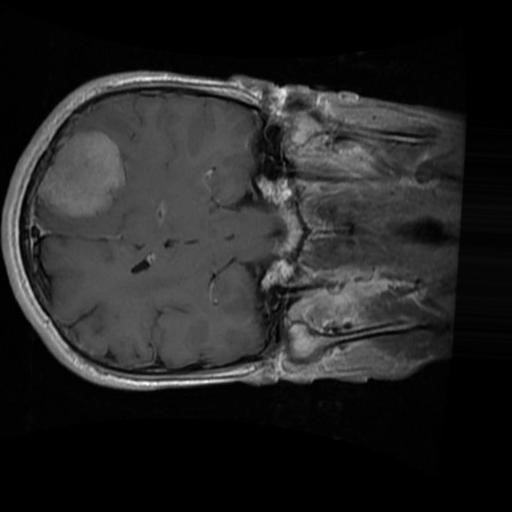
Label: brain_menin